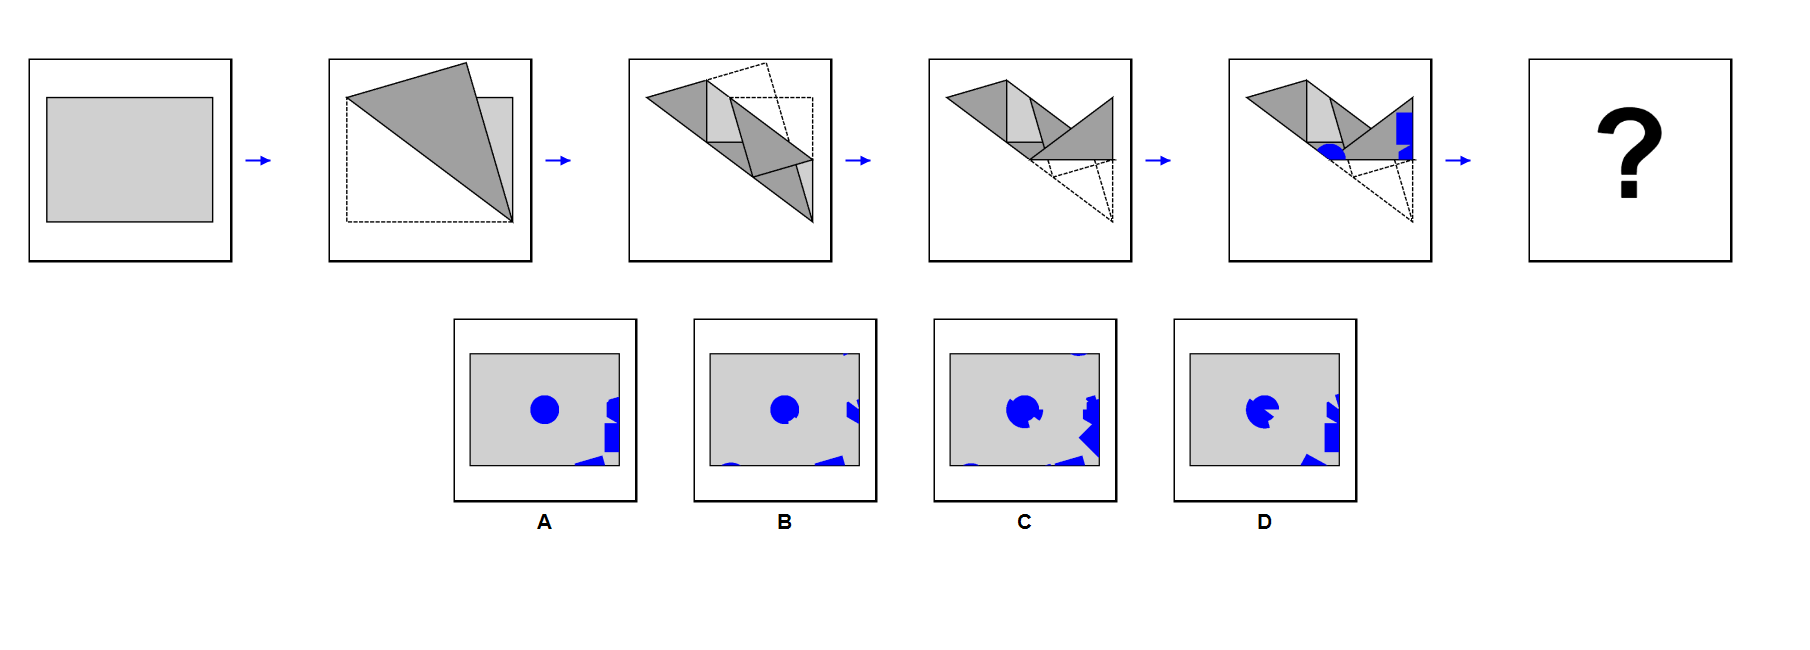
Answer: A